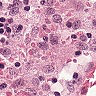
Metastatic tissue present: no